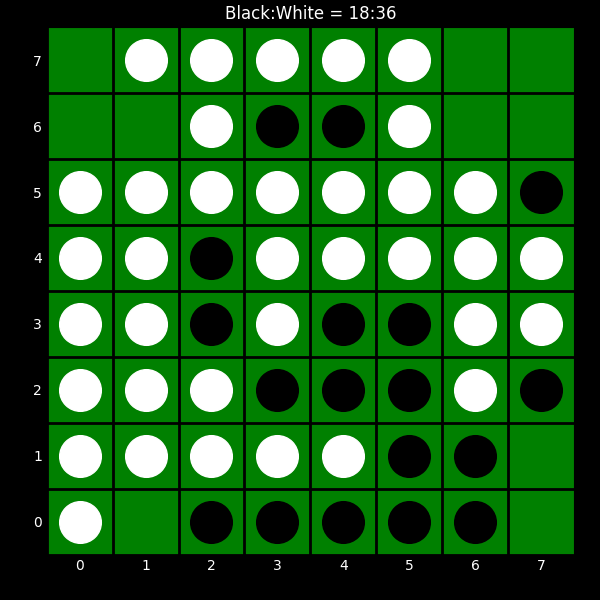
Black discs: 18
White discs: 36